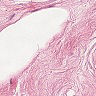
Metastatic tissue present: no